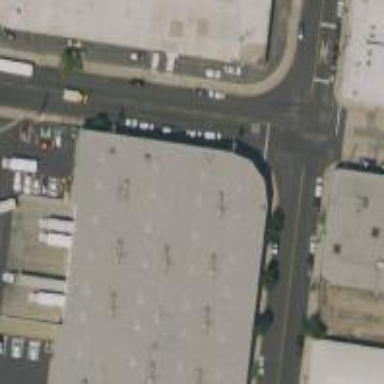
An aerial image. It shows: Warehouse.